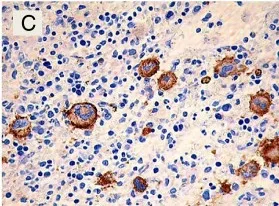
Megakaryocytic atypia and anisocytosis. CD61 immunostain showing anisocytosis (50x).
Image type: pathology (immunostaining)